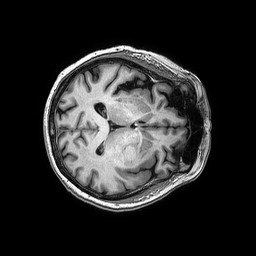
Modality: T1w
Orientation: axial
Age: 67
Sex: female
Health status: ill
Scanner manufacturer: philips
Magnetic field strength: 3 T
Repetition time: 0.006784 s
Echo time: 0.003051 s